Question: > ERROR ITMS-90683: "Missing Purpose String in Info.plist File. Your app's code references one or more APIs that access sensitive user data. The app's Info.plist file should contain a NSHealthUpdateUsageDescription key with a user-facing purpose string explaining clearly and completely why your app needs the data. Starting Spring 2019, all apps submitted to the App Store that access user data will be required to include a purpose string. If you're using external libraries or SDKs, they may reference APIs that require a purpose string. While your app might not use these APIs, a purpose string is still required. You can contact the developer of the library or SDK and request they release a version of their code that doesn't contain the APIs. Learn more (<URL>."

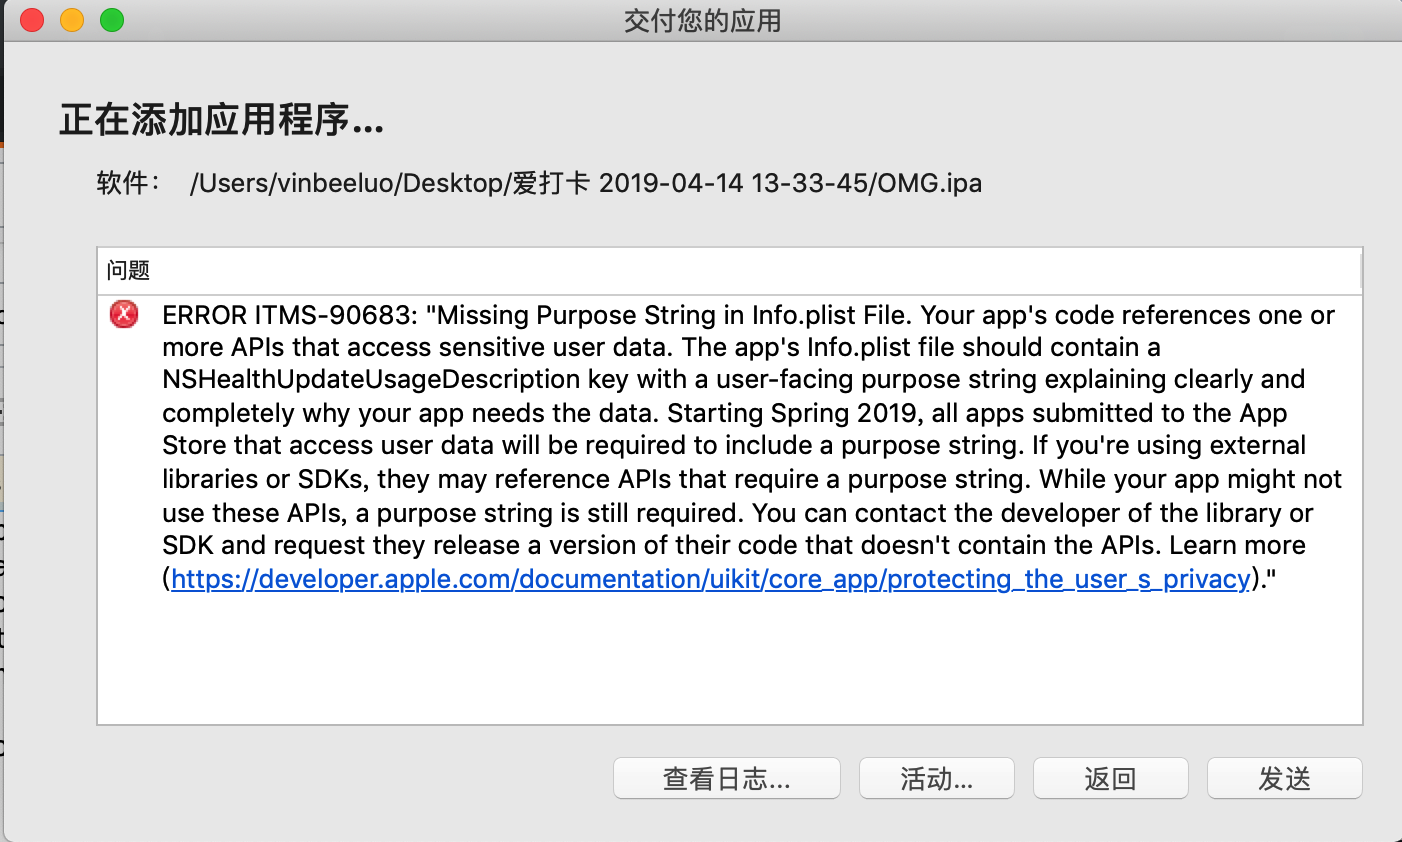
Answer: Add "NSHealthUpdateUsageDescription" key to info.plist file to and inform your app needs to the health updates as the value.